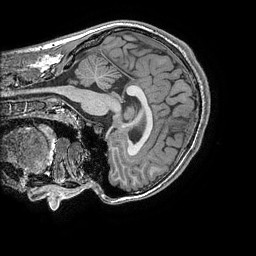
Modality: T1w
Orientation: sagittal
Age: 18
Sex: male
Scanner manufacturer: ge
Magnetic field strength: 3 T
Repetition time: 0.008184 s
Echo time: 0.003192 s